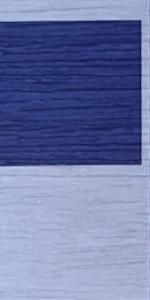
Label: Empty